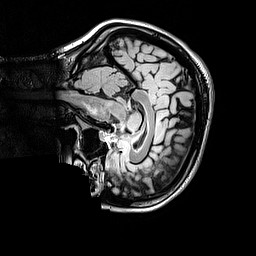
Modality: FLAIR
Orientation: sagittal
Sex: female
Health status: ill
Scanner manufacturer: siemens
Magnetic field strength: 3 T
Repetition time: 5 s
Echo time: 0.388 s